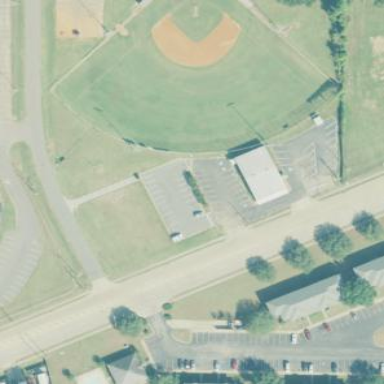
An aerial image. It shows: Baseball pitch for leisure and sports activities.